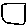
Label: square